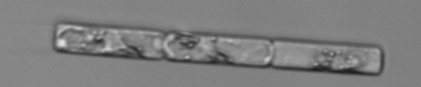
Label: Guinardia_delicatula